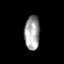
Tissue: prostate
Cell type: Epithelial cells
Senescence score: 0.3433
Nuclear area (px): 514
Mean DAPI intensity: 160.095